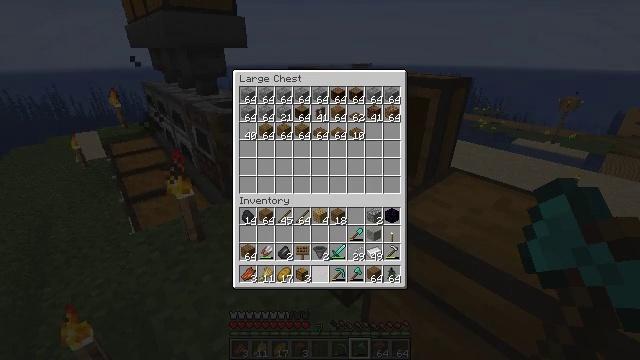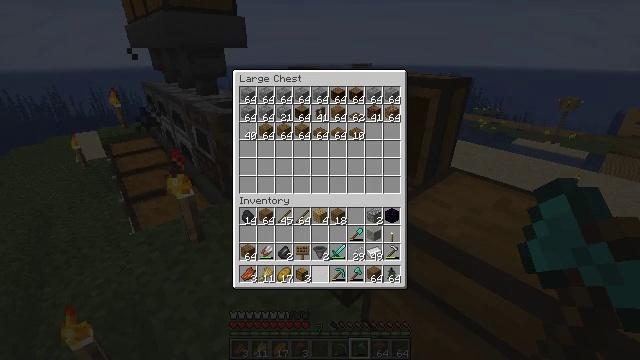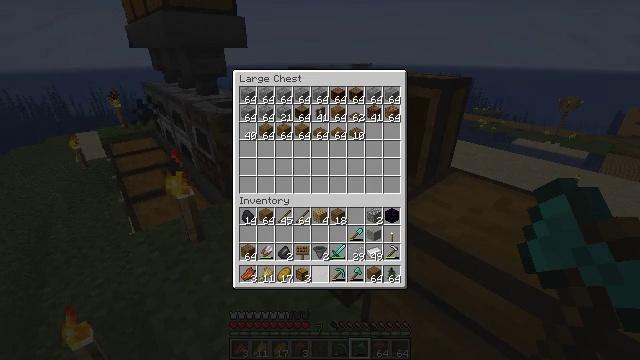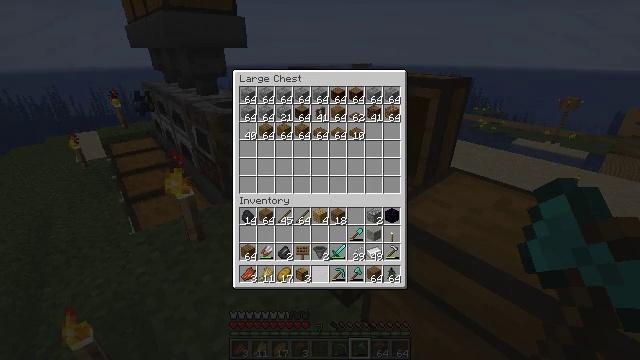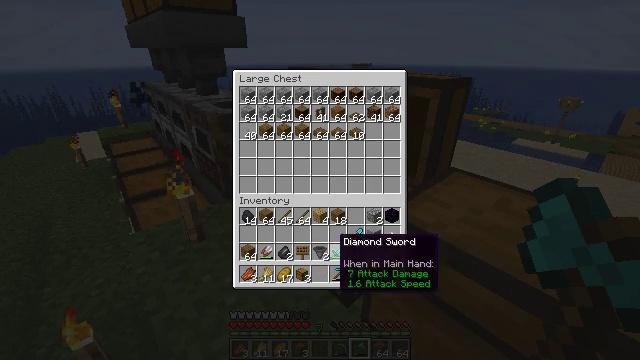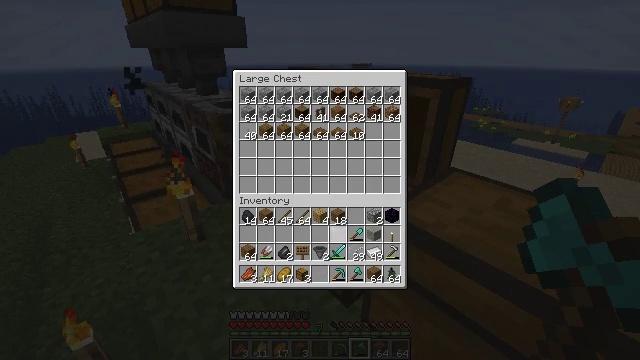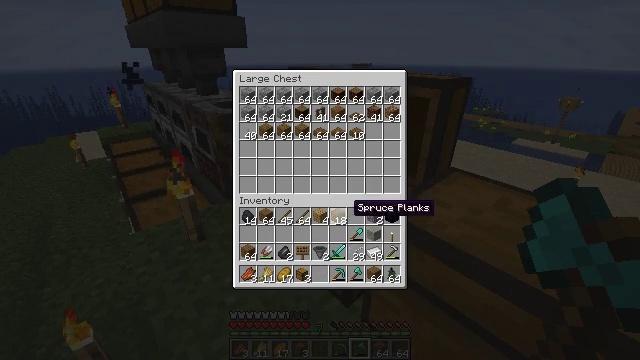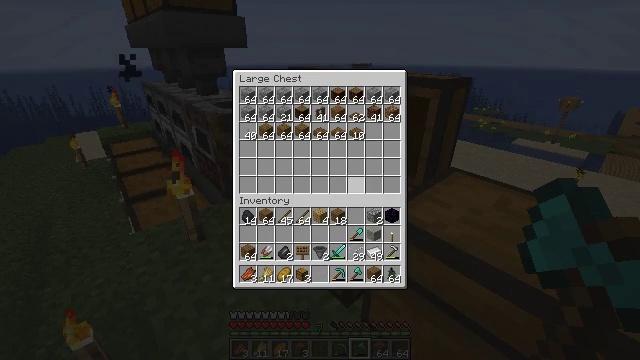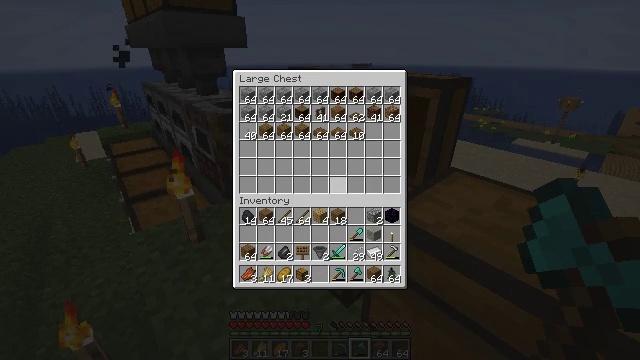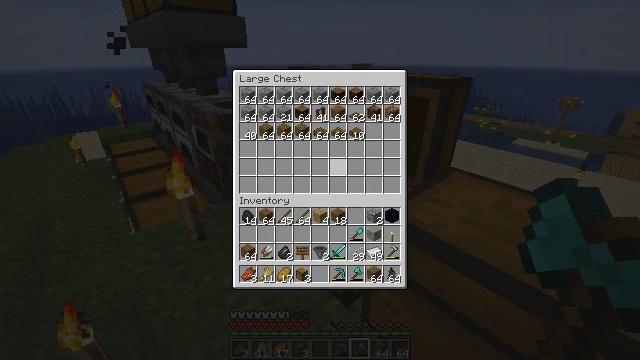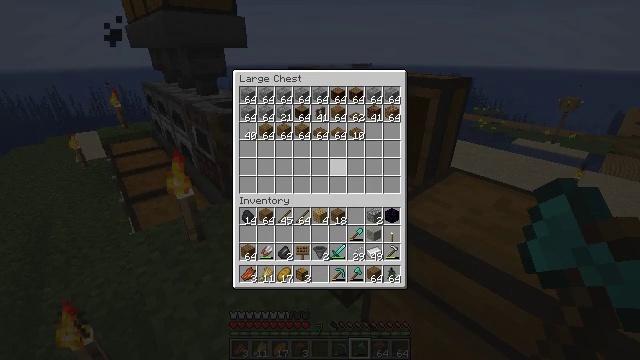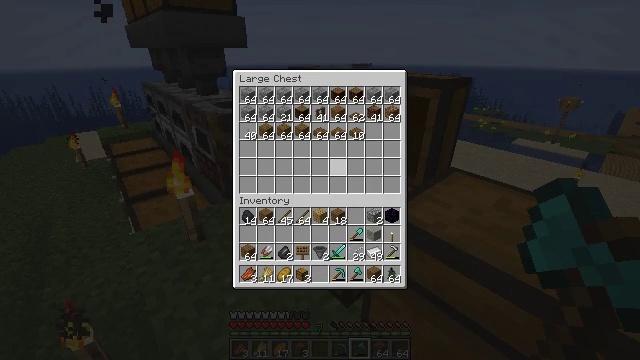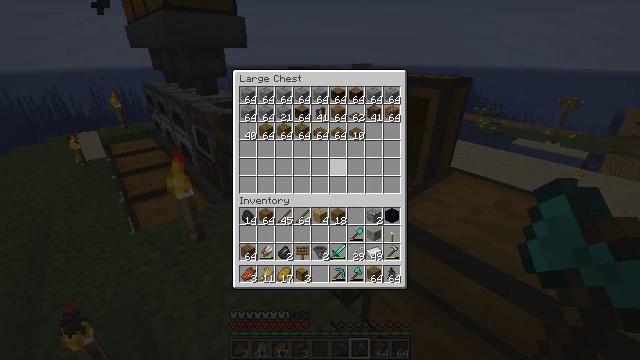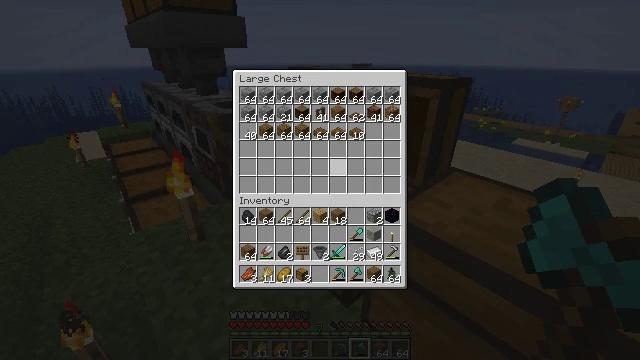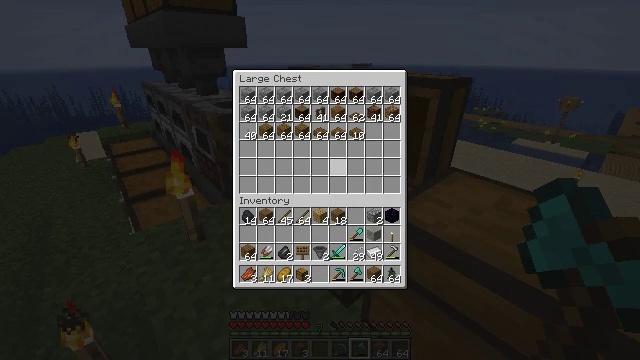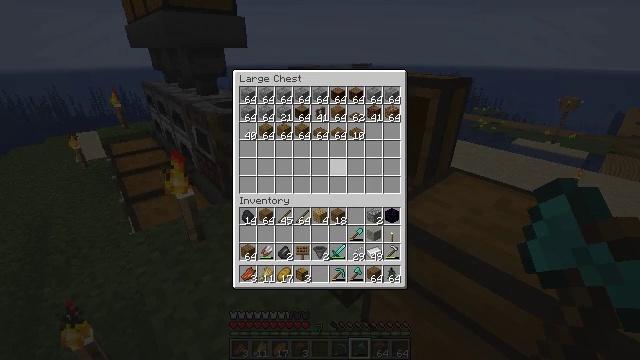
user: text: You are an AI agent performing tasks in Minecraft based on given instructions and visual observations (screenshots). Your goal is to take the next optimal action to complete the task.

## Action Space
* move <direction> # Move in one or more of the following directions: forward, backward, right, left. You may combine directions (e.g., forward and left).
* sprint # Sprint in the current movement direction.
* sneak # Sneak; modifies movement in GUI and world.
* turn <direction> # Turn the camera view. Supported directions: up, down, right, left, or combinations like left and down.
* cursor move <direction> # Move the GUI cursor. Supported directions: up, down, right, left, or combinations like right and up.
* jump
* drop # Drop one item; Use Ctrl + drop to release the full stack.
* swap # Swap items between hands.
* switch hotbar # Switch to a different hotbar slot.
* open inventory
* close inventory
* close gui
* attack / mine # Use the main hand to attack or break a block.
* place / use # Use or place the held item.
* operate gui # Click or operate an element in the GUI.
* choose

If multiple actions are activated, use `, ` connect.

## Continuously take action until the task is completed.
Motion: motion action
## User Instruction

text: Craft a spruce sign using the necessary materials.
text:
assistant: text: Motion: sneak, operate gui
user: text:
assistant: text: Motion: sneak
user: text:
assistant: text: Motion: sneak
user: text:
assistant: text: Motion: sneak, cursor move right and up
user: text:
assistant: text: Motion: sneak, cursor move right and up
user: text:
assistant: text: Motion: sneak, cursor move up
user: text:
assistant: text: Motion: sneak, cursor move up
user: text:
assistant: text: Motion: sneak, cursor move up
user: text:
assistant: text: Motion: sneak
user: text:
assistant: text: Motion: sneak
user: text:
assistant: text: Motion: no_op
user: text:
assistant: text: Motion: no_op
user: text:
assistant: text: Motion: no_op
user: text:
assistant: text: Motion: no_op
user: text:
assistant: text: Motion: no_op
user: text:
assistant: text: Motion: no_op
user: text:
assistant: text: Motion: no_op
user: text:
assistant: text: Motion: no_op
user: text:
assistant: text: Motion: no_op
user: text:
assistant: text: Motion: no_op
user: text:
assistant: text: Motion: no_op
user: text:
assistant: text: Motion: no_op
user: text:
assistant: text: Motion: no_op
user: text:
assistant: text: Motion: no_op
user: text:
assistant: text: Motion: no_op
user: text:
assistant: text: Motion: no_op
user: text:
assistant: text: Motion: no_op
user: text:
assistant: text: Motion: no_op
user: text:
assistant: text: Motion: no_op
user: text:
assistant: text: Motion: no_op